The plot is a Hilbert-envelope spectrum of a rotating bearing's acceleration signal, annotated with the bearing's characteristic defect frequencies. What is the most likely bearing condition (normal, inner_race, outer_race, ball)?
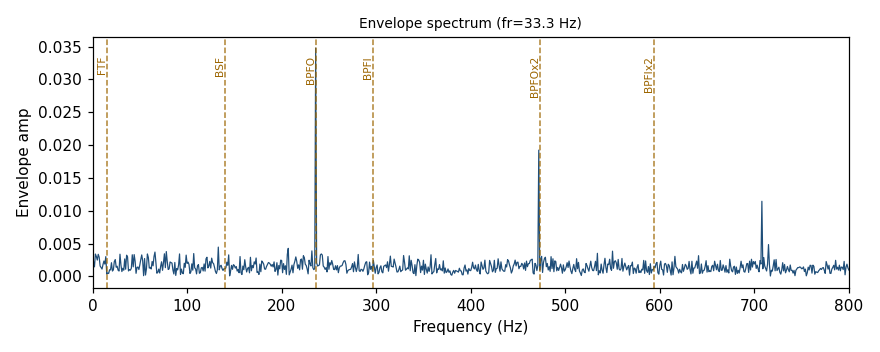
Answer: outer_race